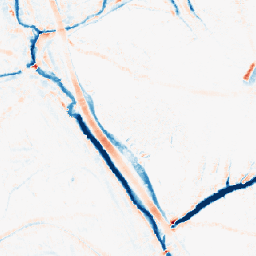
Category: morphological
Decomposition family: morphological_ellipse
Decomposition parameters: operation: average
width: 10
height: 10
Upsampling method: nearest
Upsampling parameters: scale: 4
Upsampling scale: 4